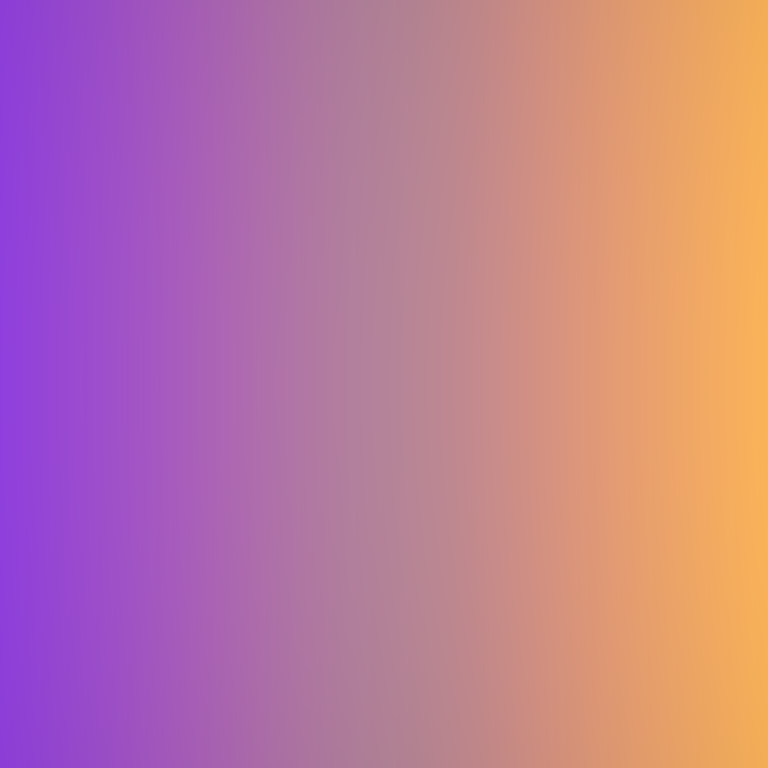
Abstract light effect, smooth gradient from violet to golden yellow, serene atmosphere, soft glow, no room, no furniture, no objects.